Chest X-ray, AP view. Patient: 59 years old, sex M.
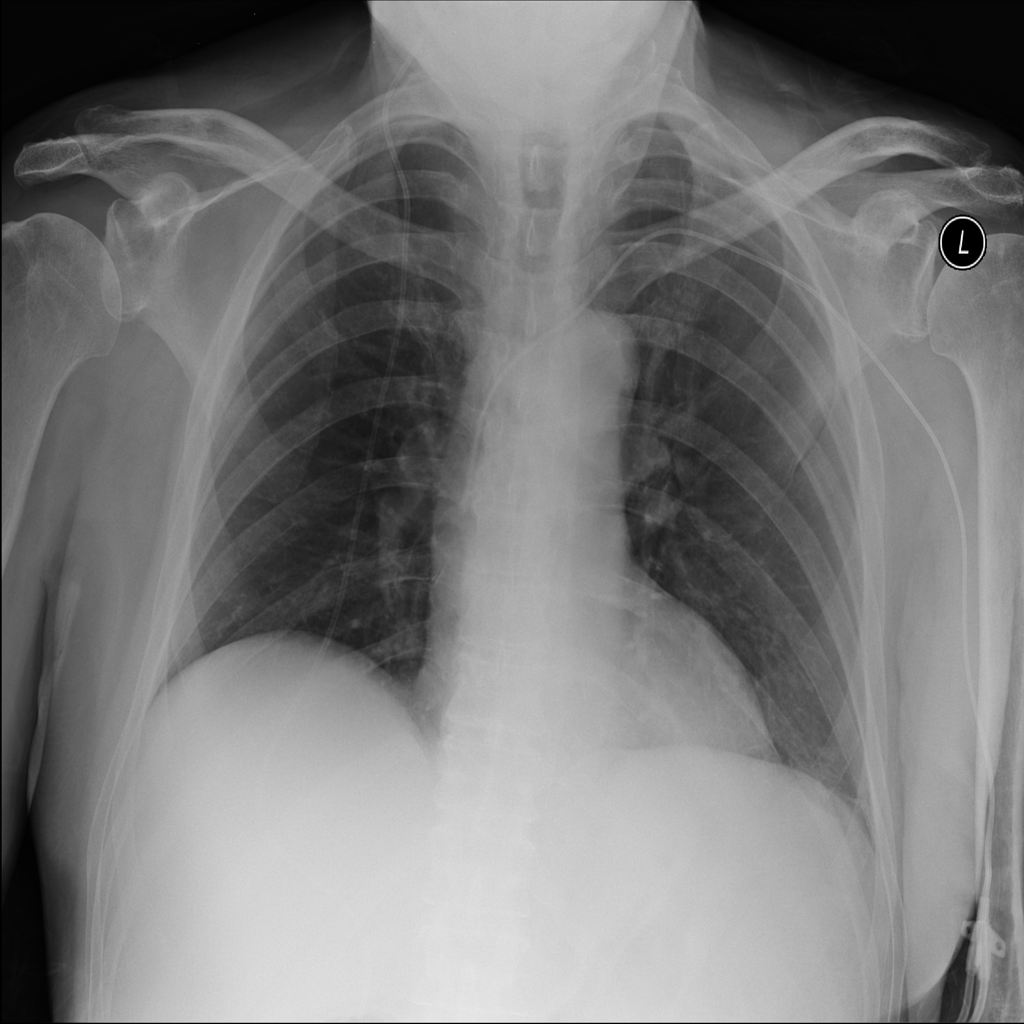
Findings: No Finding